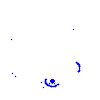
Particle: electron